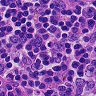
Metastatic tissue present: no